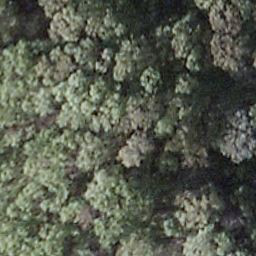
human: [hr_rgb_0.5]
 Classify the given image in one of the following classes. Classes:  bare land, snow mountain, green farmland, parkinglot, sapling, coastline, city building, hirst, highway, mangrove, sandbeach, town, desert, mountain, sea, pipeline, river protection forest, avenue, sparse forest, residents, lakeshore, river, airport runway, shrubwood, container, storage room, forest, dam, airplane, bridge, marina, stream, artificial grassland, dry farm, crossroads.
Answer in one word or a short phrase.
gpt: shrubwood